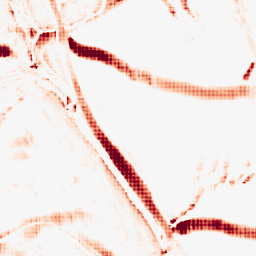
Category: morphological
Decomposition family: morphological_rect
Decomposition parameters: operation: opening
width: 10
height: 20
Upsampling method: sinc_hamming
Upsampling parameters: scale: 4
kernel_size: 4
Upsampling scale: 4